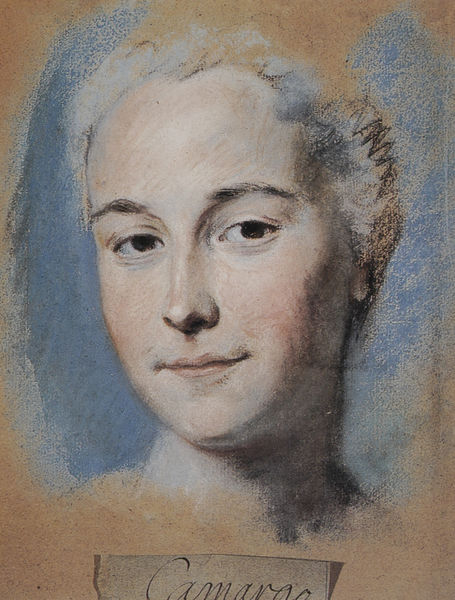
Titel: Mademoiselle Camargo
Künstler: Maurice Quentin de La Tour
Standort: Saint-Quentin
Institution: Musée Antoine Lécuyer
Schlagwörter: blau, dunkel, kopf, schatten, weiß, ocker, sand, braun, frankreich, frau, frisur, geschwungen, grau, haar, hell, hintergrund, kreide, licht, mund, nase, ohr, orange, pastell, profil, schwarz, skizze, stirn, türkis, zeichnung, blick, dame, rot, beige, jung, augen, blass, gesicht, bildnis, hals, portrait, porträt, signatur, auge, haare, reich, adel, augenbrauen, en face, front, frontal, hübsch, kinn, lippen, puder, rosa, schön, kreis, oval, hellblau, lächeln, schrift, wangen, papier, studie, backen, grübchen, inschrift, schmal, brauen, pupillen, kokett, striche, name, hautfarbe, unterschrift, zettel, linie, kohle, form, jungfrau, titel, beschriftung, entwurf, rosig, nasenloch, unvollendet, biedermeier, körperschatten, wangenknochen, frontalansicht, frauenportrait, bäckchen, frontansicht, haaransatz, fröhlich, block, röte, haarlos, glücklich, pastel, pastellkreide, bleu, protrait, herrlich, kreidezeichnung, vorarbeit, kritzelei, pappe, braune augen, lipen, freu, kreiden, wangenröte, skizzenblock, frauengesicht, dunkle augen, close up, en farce, bakcen, nasenbein, patell, gesichtsform, häärchen, blik, camara, camarao, camarge, camaro, kinspitze, braeun, feine lippen, schilkd, brauenschwung, camarque, @staedelmuseum